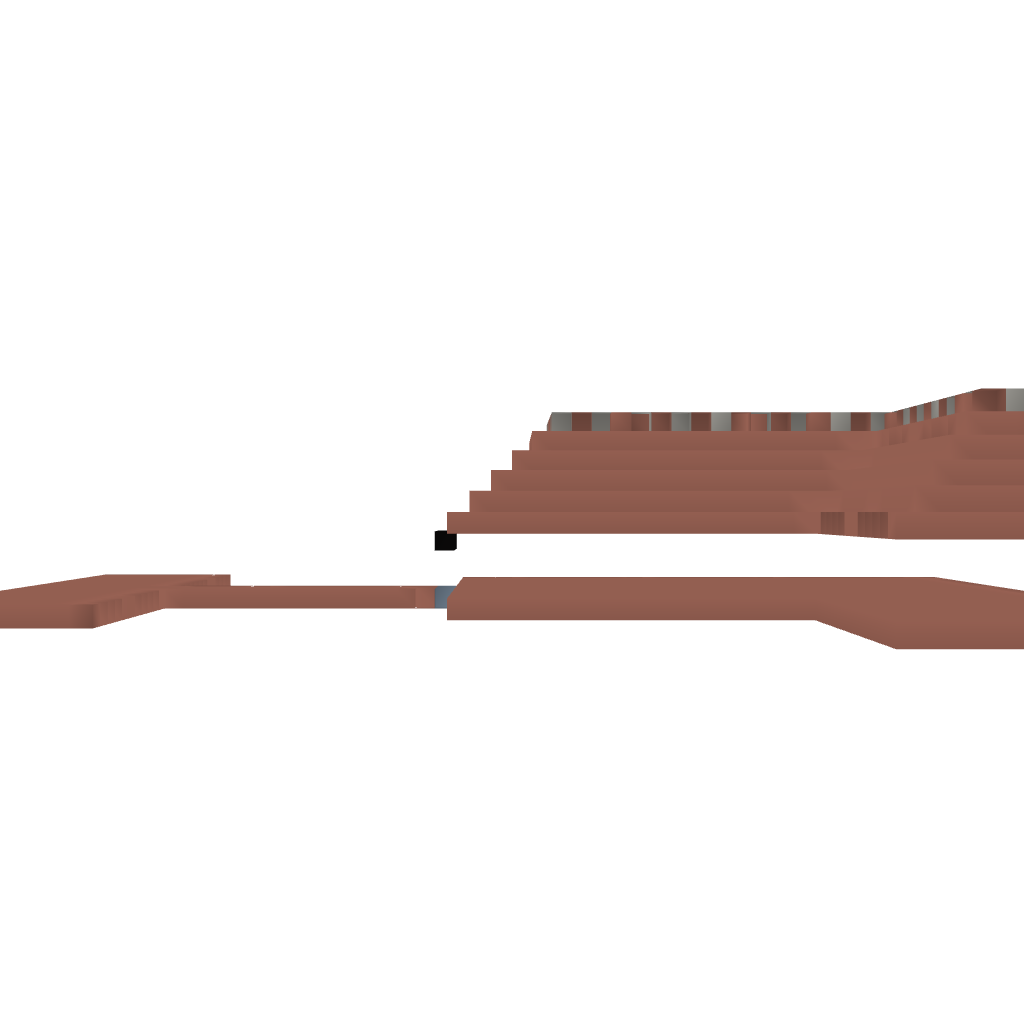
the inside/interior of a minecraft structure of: Brick mansion